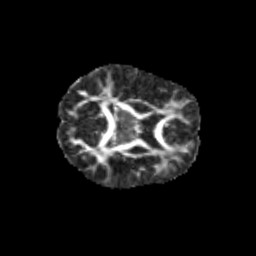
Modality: FA
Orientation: axial
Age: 9
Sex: female
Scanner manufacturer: siemens
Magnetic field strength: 3 T
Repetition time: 3.8 s
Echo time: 0.07 s